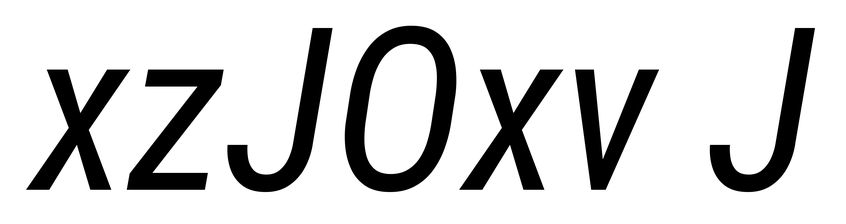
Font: Roboto-Italic_Condensed_Italic